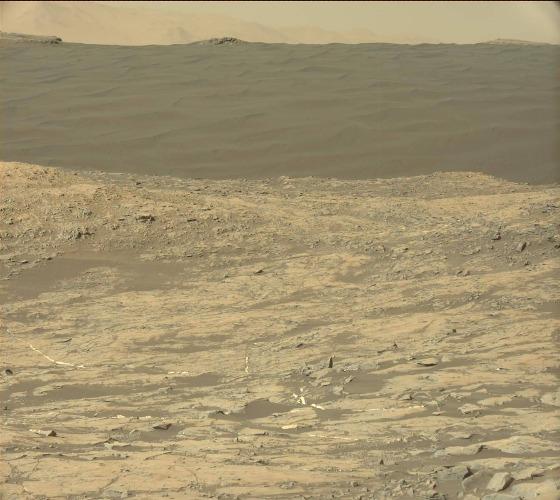
Terrain classes present: Bedrock, Gravel / Sand / Soil, Sky / Distant Mountains